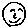
Label: smiley face